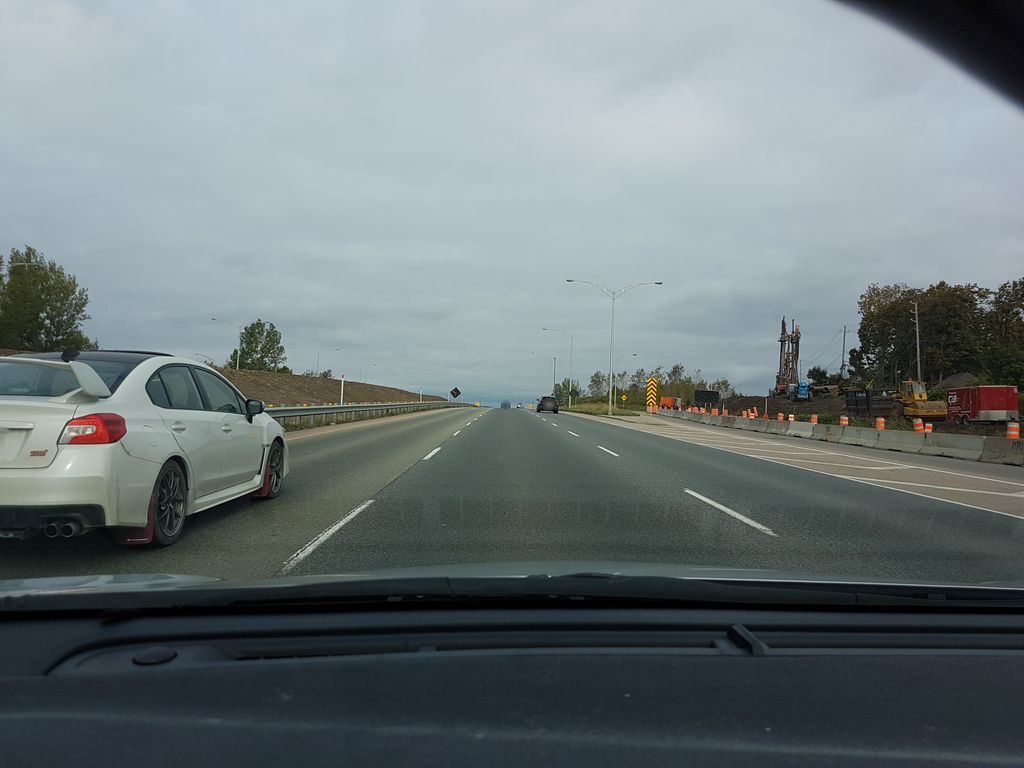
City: quebec_city